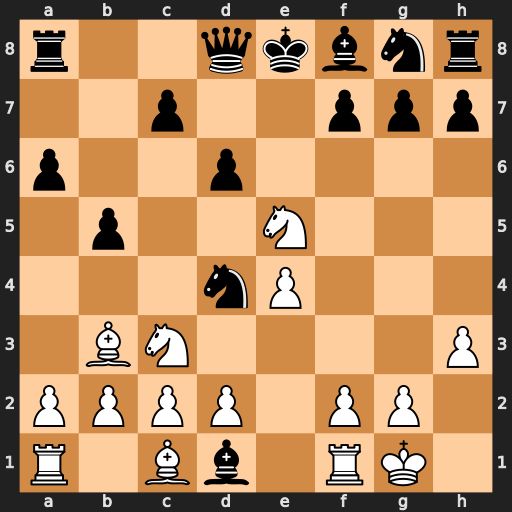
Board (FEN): r2qkbnr/2p2ppp/p2p4/1p2N3/3nP3/1BN4P/PPPP1PP1/R1Bb1RK1
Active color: w
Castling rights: kq
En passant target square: -
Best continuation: Bxf7+ Ke7 Nd5#